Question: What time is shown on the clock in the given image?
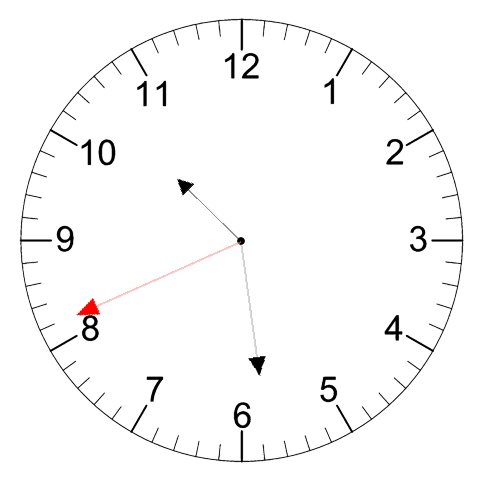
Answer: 10:28:41